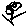
Label: flower